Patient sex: F
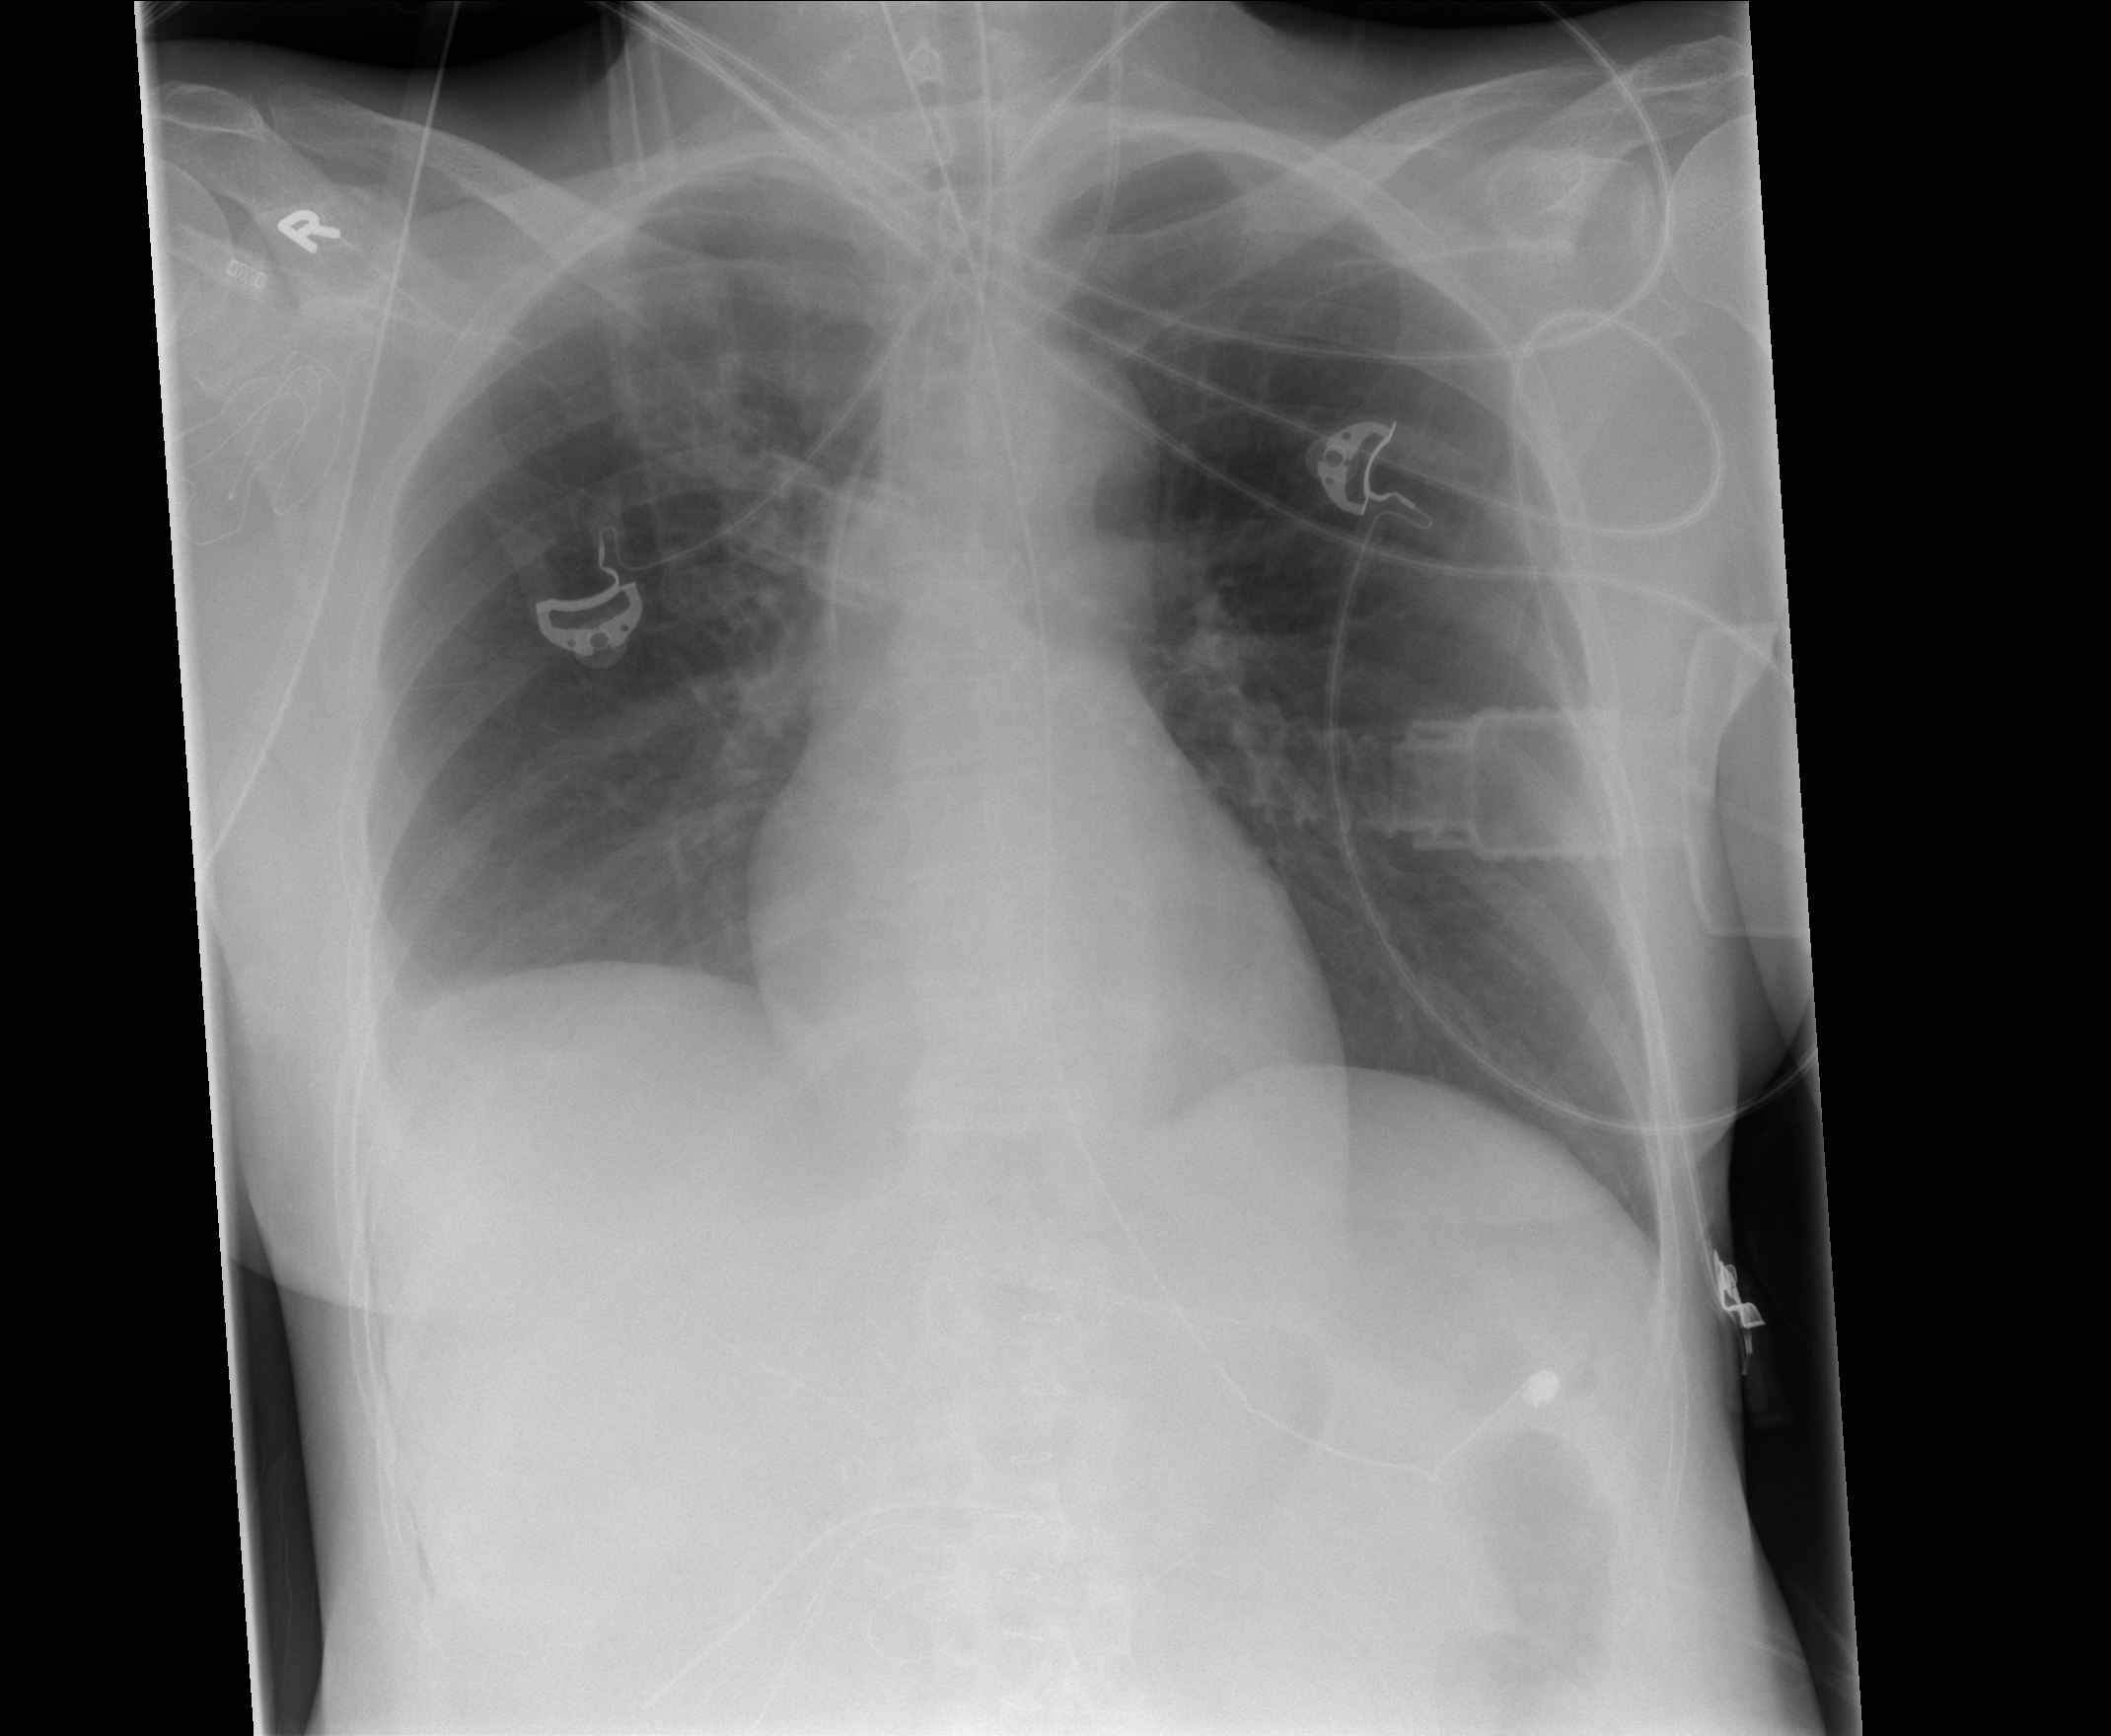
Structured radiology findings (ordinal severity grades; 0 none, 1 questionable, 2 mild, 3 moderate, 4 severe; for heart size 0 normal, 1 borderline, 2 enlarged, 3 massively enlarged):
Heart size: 0
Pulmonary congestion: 0
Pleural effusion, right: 1
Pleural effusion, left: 0
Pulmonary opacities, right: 0
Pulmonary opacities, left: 0
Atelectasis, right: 1
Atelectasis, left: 0